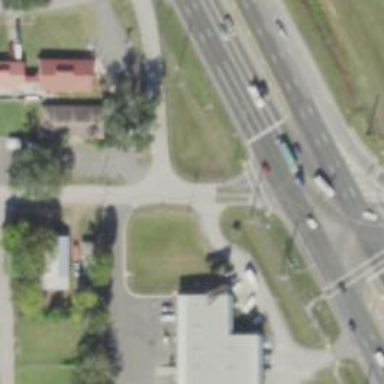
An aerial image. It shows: Solid stop line on the road marking.